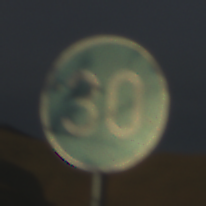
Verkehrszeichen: VorgeschriebeneMindestgeschwindigkeit
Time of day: SunriseSunset
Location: Outdoor (Nature)
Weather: PartlyCloudy
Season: NotSpecified
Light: Natural